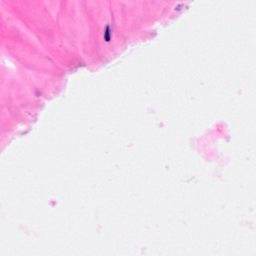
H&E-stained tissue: Breast